Aerial crown-view tile of a tropical tree (Barro Colorado Island, Panama), acquired 20240716:
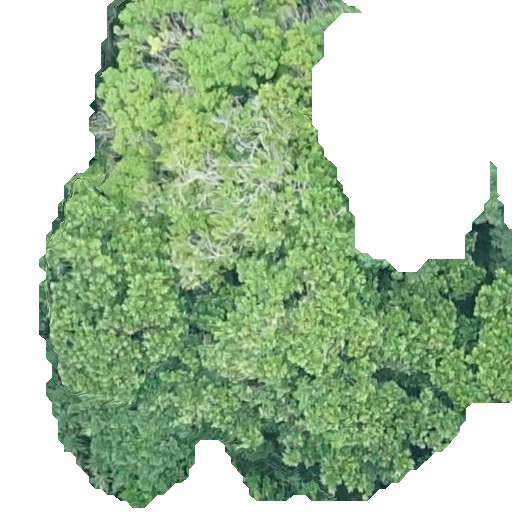
Species: Anacardium excelsum
GBIF accepted scientific name: Anacardium excelsum
Crown area: 281.236 m²